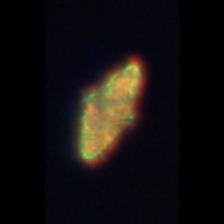
Taxon: Akashiwo
Group: Dinoflagellates